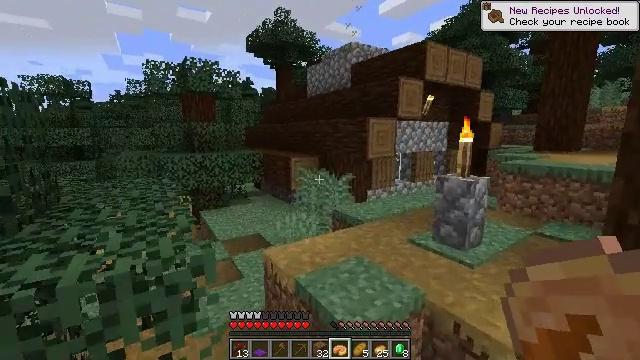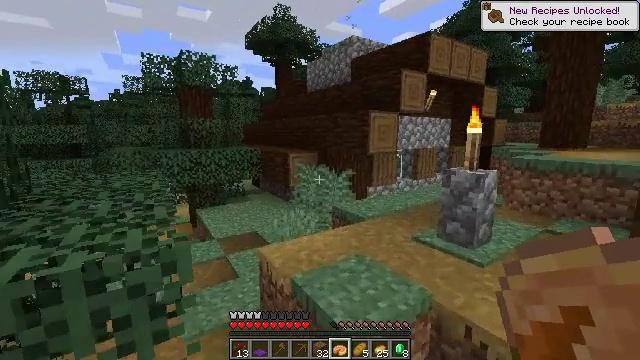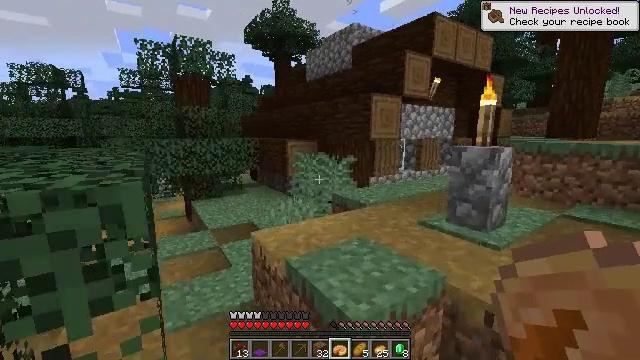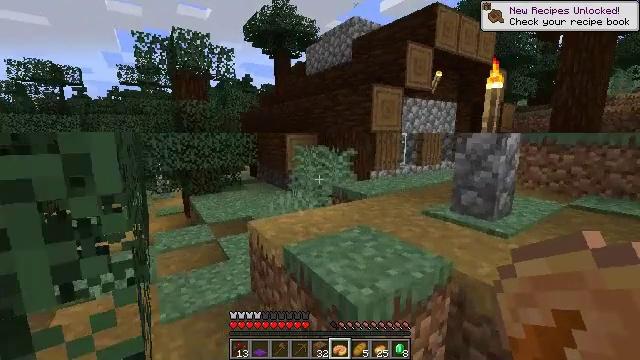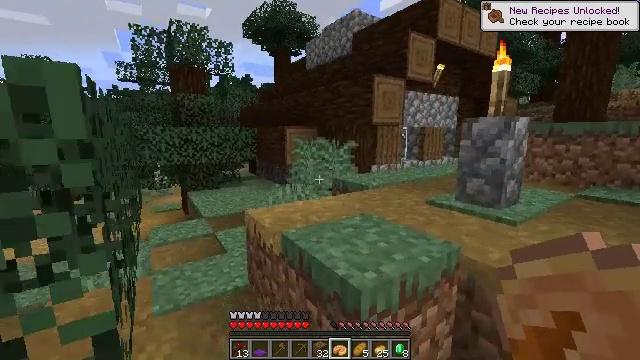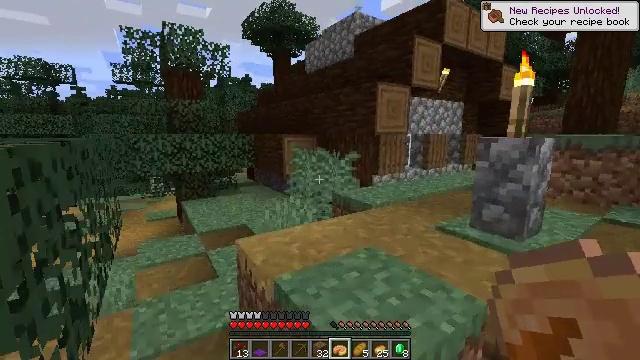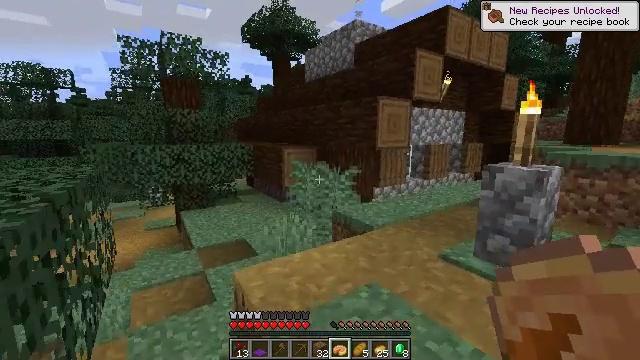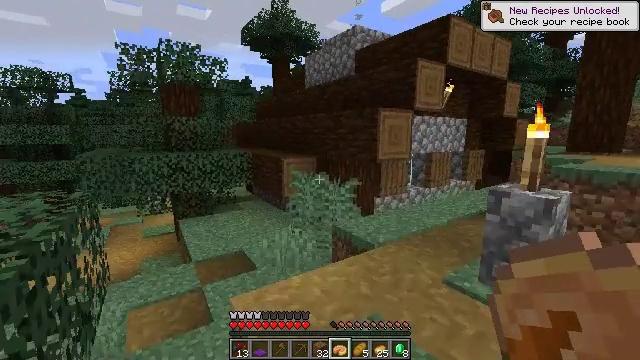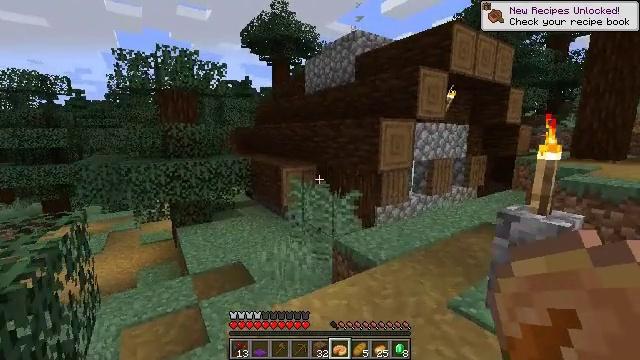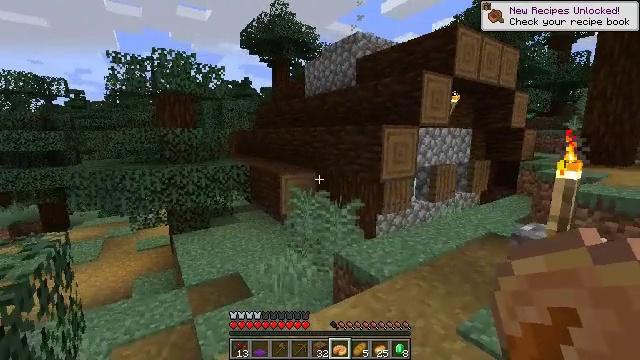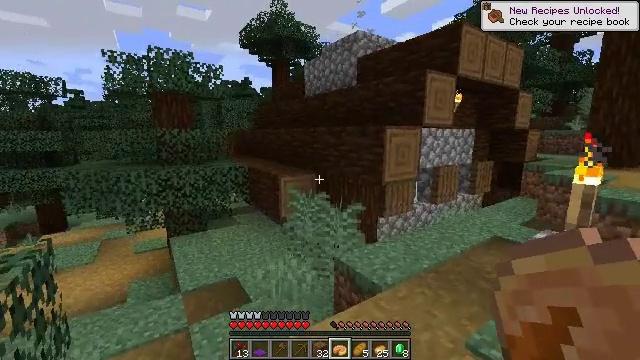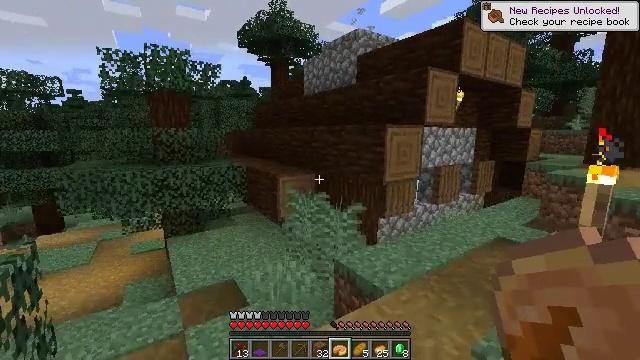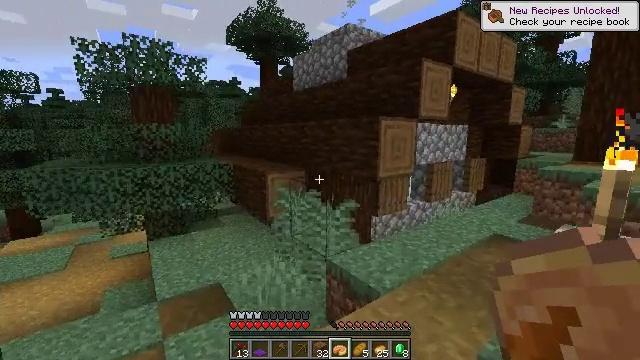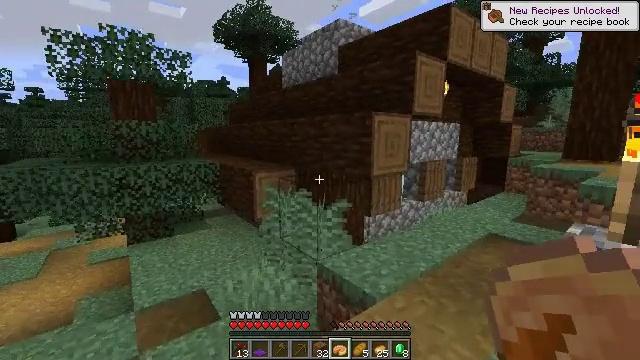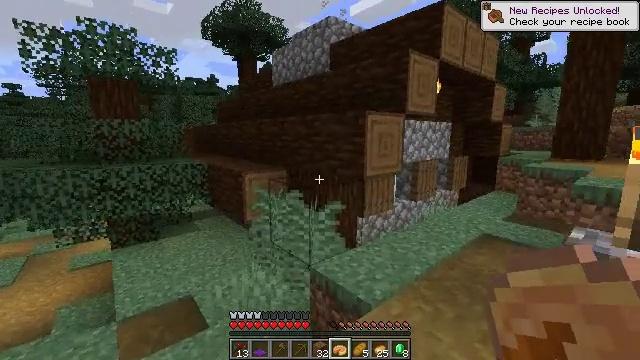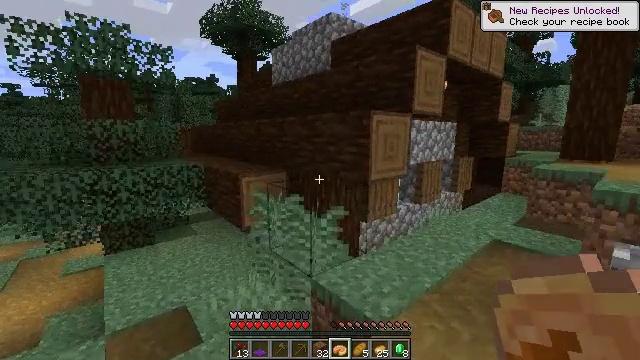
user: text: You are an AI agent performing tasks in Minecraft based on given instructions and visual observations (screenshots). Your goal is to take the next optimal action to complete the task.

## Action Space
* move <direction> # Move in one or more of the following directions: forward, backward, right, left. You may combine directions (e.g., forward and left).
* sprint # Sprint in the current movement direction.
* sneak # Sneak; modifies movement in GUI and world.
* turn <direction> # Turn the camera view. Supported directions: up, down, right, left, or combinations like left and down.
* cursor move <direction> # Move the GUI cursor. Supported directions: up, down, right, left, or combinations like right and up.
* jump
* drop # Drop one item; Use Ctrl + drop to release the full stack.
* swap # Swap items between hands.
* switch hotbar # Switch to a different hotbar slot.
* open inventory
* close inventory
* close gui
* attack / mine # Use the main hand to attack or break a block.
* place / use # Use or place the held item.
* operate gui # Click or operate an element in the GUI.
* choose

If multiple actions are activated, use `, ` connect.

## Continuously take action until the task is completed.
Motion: motion action
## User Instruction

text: Remove a pumpkin pie from the inventory.
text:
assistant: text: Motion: move forward
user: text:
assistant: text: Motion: move forward, jump
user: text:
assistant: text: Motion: move forward, jump
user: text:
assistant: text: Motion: move forward, jump
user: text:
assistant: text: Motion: move forward, jump
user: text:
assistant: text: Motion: move forward, jump
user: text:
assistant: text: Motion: move forward
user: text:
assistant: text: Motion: move forward
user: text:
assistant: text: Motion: move forward
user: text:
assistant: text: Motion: move forward
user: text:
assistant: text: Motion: move forward
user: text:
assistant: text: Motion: move forward, turn right
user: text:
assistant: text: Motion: move forward, turn right
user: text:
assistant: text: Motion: move forward, turn right
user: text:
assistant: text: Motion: move forward
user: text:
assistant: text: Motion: move forward and move right
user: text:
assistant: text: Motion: move forward and move right, turn right
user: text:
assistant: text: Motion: move forward and move right, turn right
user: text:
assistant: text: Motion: move forward and move right, turn right
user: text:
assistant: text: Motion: move forward, turn right
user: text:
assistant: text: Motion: move forward
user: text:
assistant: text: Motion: move forward
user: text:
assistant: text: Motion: move forward
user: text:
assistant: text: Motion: move forward
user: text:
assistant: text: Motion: move forward, sprint
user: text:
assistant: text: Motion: move forward, sprint
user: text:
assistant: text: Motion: move forward, sprint
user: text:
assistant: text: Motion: move forward, sprint
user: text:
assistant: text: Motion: move forward, sprint
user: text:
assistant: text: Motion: move forward, sprint